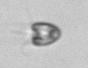
Label: Pyramimonas_morphotype1